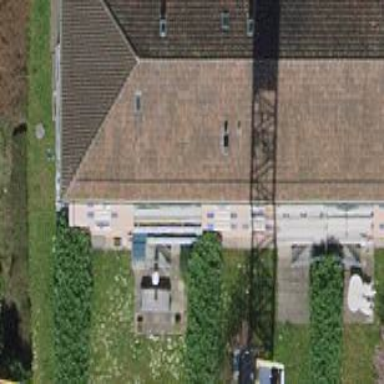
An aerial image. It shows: Hipped roof apartment building.